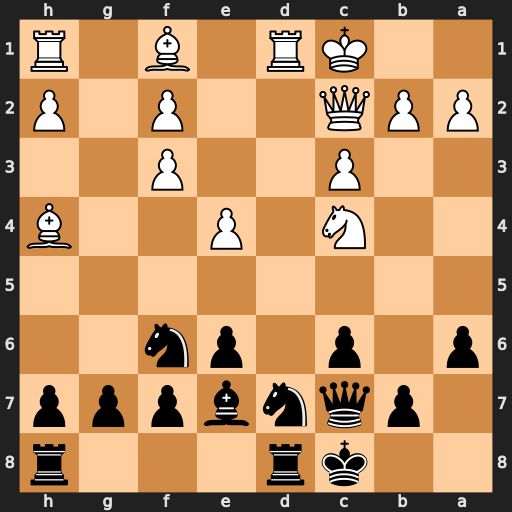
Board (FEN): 2kr3r/1pqnbppp/p1p1pn2/8/2N1P2B/2P2P2/PPQ2P1P/2KR1B1R
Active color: b
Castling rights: -
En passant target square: -
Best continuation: Qf4+ Kb1 Qxh4